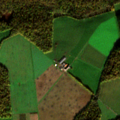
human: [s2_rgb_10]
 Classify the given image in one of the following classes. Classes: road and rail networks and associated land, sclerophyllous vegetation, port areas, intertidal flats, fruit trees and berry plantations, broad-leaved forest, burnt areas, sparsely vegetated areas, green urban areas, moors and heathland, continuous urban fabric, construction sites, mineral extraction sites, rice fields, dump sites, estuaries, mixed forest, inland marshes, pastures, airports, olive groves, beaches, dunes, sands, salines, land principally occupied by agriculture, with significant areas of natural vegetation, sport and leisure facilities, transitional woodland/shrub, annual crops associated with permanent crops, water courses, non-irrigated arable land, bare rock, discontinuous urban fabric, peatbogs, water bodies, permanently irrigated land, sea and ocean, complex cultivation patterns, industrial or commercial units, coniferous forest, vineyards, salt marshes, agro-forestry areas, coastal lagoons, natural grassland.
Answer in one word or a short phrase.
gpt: pastures, complex cultivation patterns, land principally occupied by agriculture, with significant areas of natural vegetation, broad-leaved forest